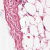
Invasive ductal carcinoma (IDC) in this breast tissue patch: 0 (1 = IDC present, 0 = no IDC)